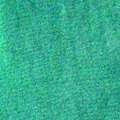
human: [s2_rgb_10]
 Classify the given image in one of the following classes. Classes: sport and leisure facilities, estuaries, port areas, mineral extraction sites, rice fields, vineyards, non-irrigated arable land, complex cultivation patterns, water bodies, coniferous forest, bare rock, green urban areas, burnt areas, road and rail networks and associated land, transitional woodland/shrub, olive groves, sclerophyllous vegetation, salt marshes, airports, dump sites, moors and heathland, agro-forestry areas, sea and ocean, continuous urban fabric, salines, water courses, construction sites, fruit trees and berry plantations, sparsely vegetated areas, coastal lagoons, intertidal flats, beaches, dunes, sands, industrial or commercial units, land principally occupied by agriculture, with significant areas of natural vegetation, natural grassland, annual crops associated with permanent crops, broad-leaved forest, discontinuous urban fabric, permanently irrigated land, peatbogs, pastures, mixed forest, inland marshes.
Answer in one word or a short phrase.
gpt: sea and ocean